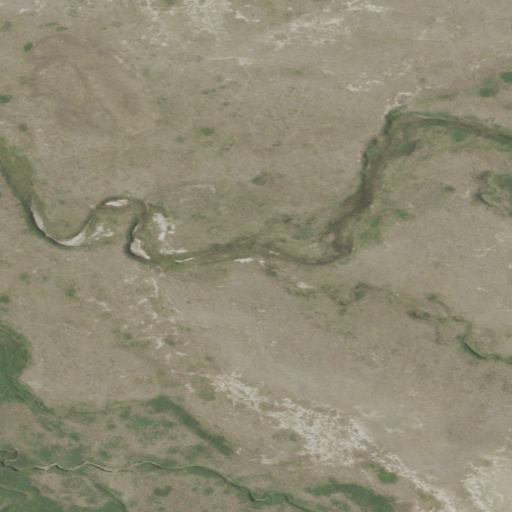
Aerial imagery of valley in Montana named Slaughter Coulee containing grassland, shrub, and herbaceous wetlands